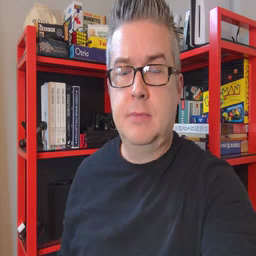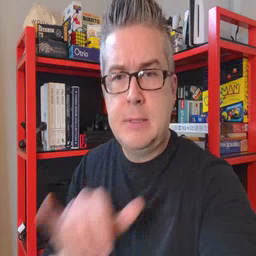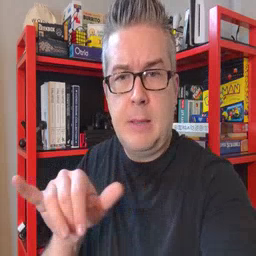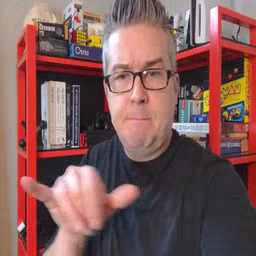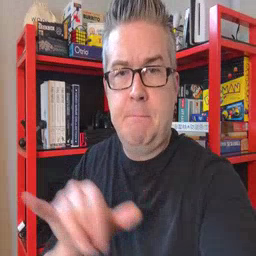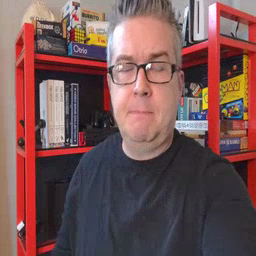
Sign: same